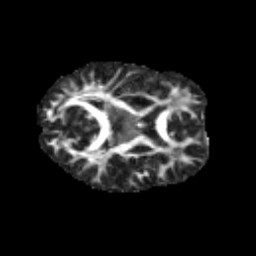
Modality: FA
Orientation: axial
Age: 13
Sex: male
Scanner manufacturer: siemens
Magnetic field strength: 3 T
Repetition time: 3.8 s
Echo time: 0.07 s